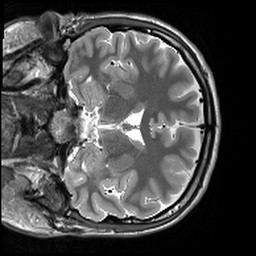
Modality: T2w
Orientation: coronal
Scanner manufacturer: siemens
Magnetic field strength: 3 T
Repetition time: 10.64 s
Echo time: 0.05 s